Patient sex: M
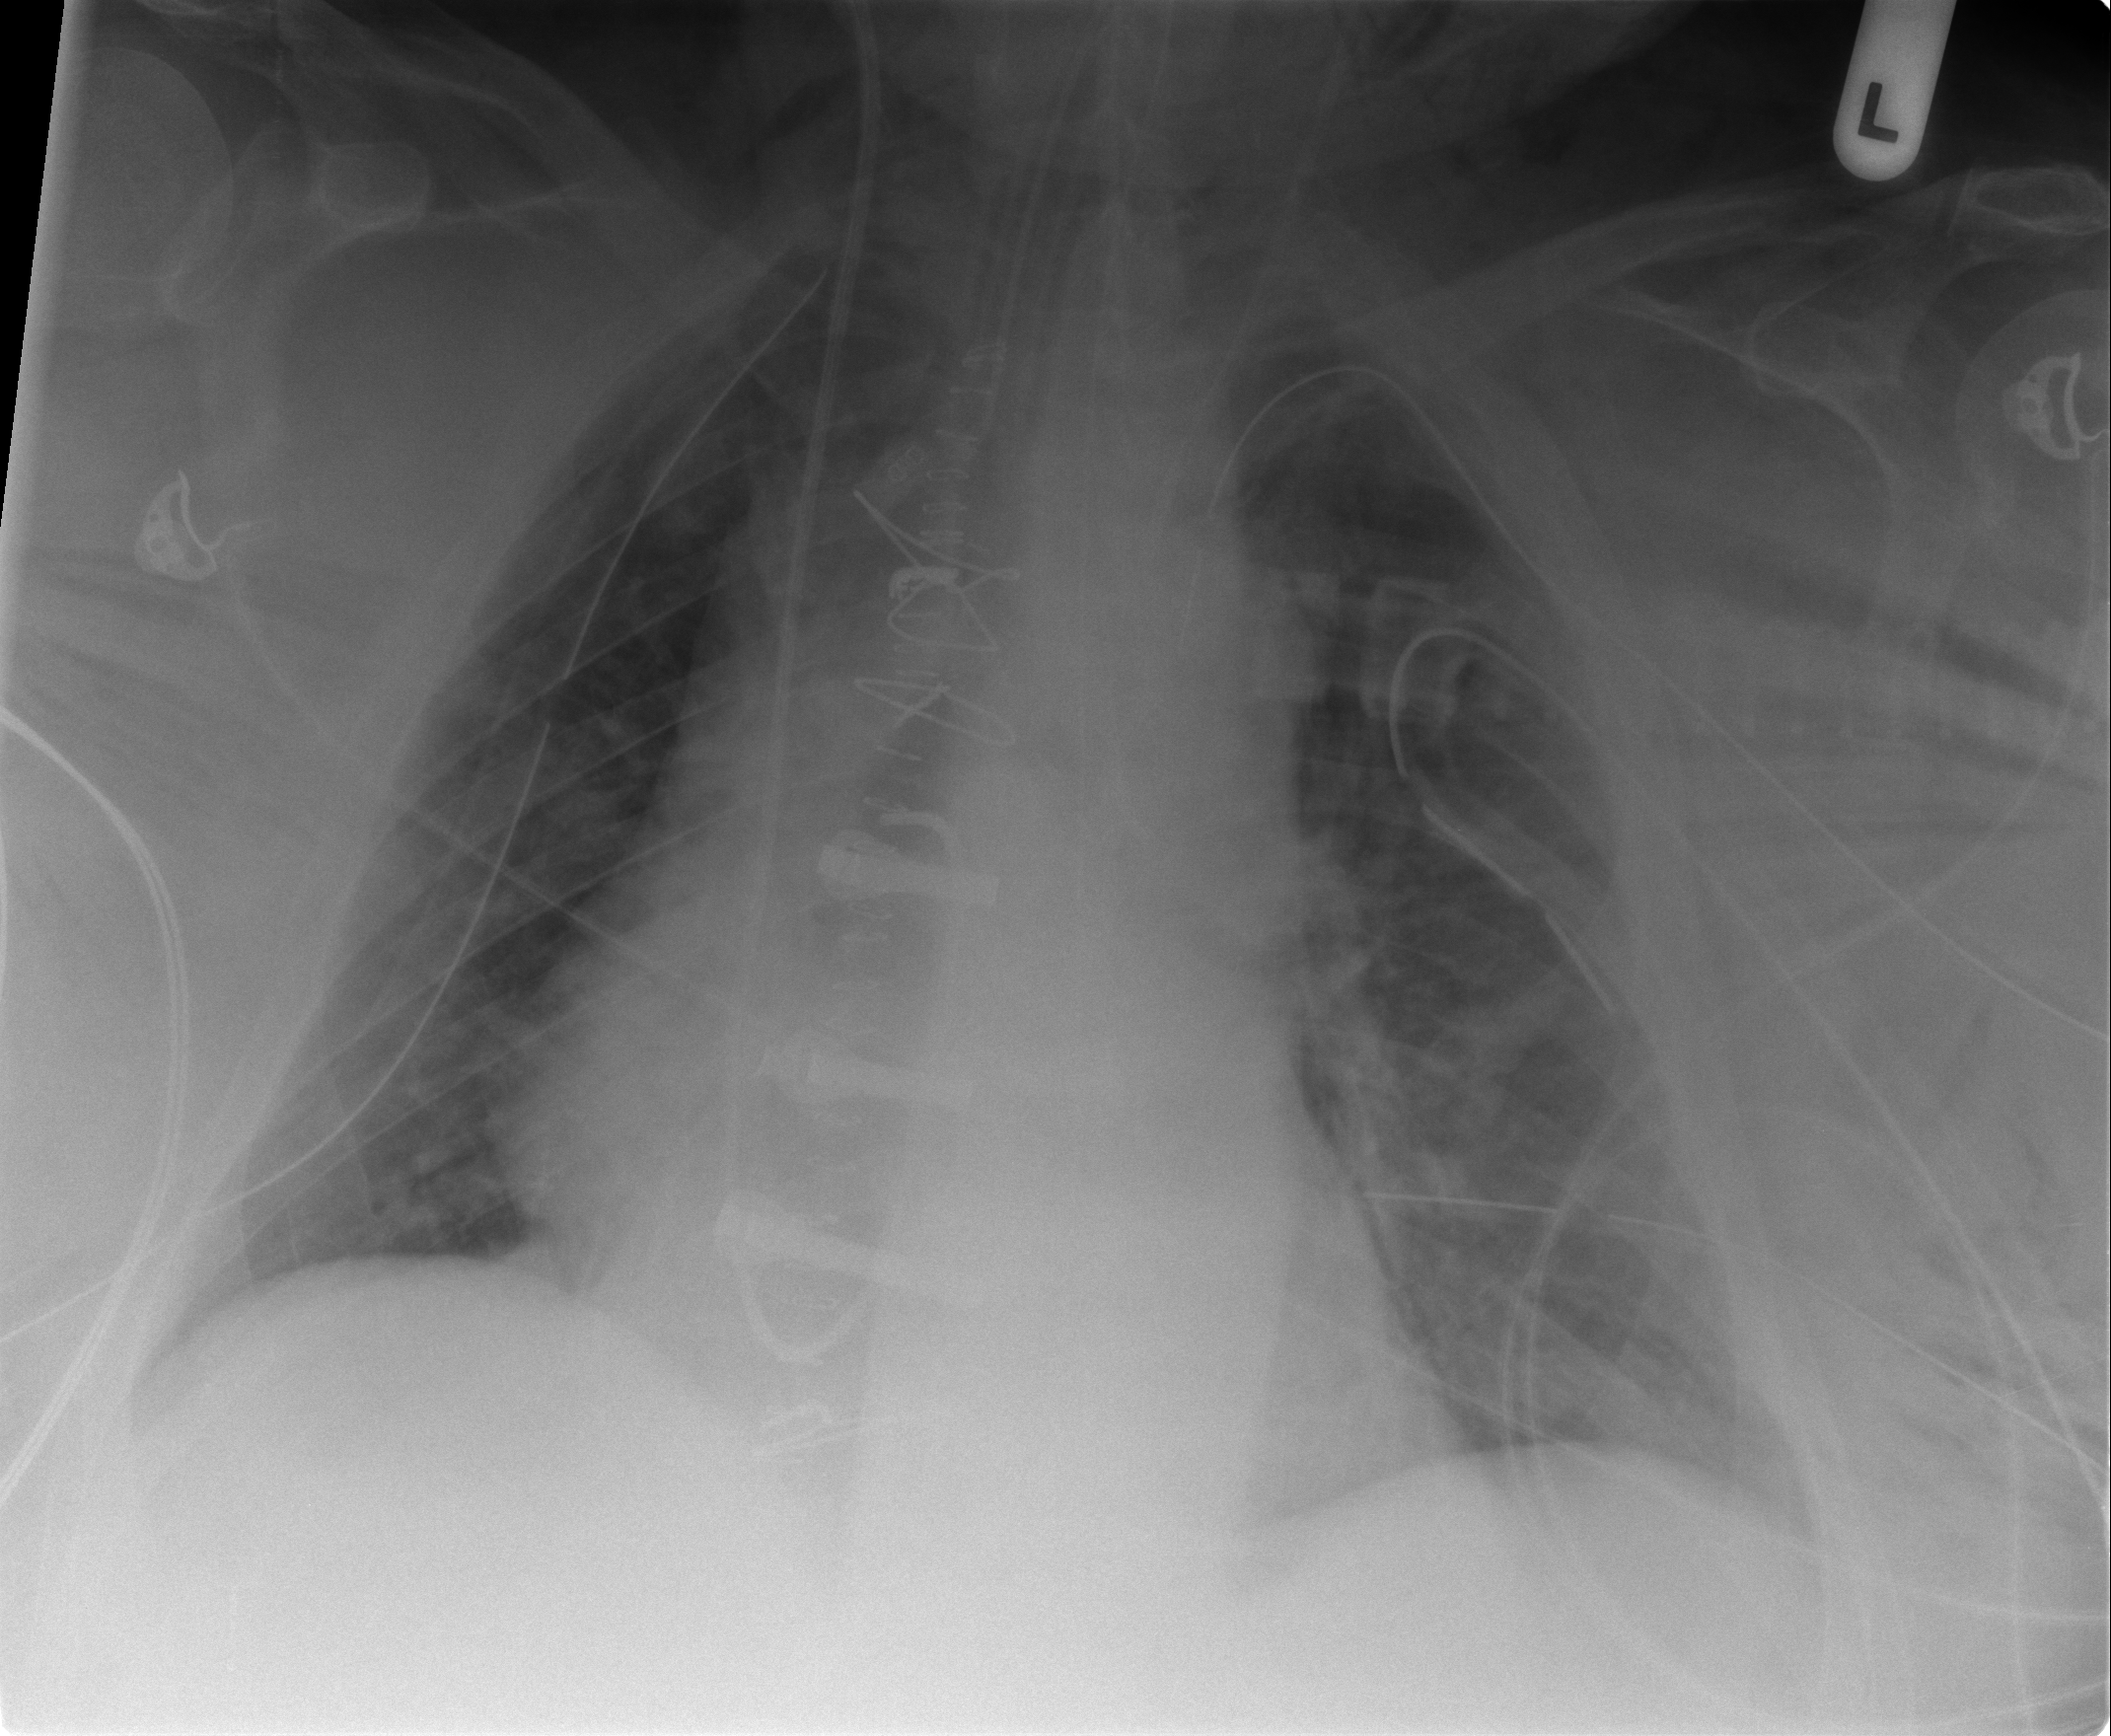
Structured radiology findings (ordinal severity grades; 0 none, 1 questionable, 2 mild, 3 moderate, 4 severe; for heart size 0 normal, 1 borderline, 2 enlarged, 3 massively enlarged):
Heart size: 2
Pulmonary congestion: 2
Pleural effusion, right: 0
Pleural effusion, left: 0
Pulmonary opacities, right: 0
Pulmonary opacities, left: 0
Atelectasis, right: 2
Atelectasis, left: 2